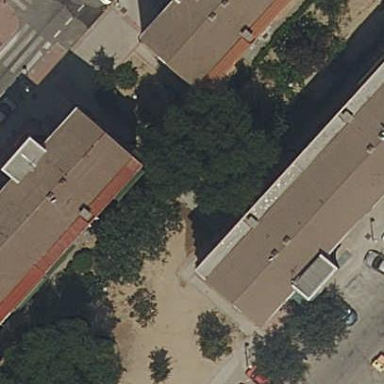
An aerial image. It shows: Residential building.